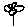
Label: flower